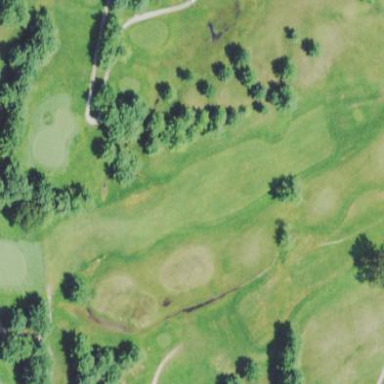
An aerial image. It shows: Golf fairway surrounded by grass.